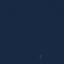
Land use / land cover: SeaLake